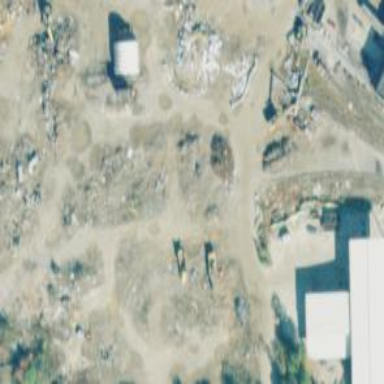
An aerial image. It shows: Scrap yard located in industrial area.